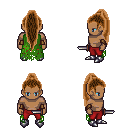
a pixel art fantasy rpg character, male body template, human, dark skin, green tattered cape, red pants, brown extra-long topknot hairstyle, leather bracers, metal boots, dagger, four views (front, back, left, right), 2x2 character sprite sheet, small pixel art, hard edges, no anti-aliasing